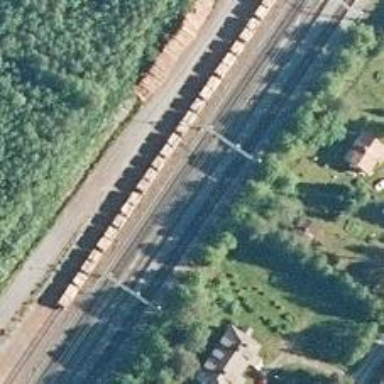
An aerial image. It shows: Continuous rail railway with electrified contact line.